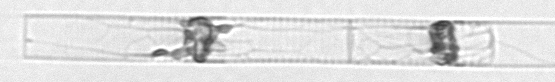
Label: Dactyliosolen_blavyanus